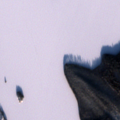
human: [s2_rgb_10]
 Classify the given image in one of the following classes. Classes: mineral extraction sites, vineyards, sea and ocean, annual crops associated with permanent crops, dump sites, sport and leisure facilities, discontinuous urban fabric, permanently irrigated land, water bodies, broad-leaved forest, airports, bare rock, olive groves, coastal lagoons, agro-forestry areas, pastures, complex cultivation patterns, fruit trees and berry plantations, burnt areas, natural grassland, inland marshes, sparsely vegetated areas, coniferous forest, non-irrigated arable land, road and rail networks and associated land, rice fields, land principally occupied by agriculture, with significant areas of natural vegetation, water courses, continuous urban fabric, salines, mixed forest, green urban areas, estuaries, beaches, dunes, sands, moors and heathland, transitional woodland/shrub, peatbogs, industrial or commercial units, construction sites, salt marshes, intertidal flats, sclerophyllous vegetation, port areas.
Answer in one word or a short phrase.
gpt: mixed forest, transitional woodland/shrub, water bodies